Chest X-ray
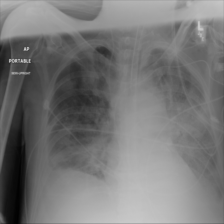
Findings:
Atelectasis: negative
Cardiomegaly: negative
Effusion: positive
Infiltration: negative
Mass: negative
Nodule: negative
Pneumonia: negative
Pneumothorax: negative
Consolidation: positive
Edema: negative
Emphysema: negative
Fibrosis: negative
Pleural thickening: negative
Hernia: negative